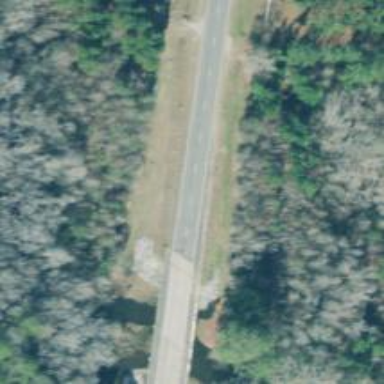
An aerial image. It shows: Primary highway with bridge.